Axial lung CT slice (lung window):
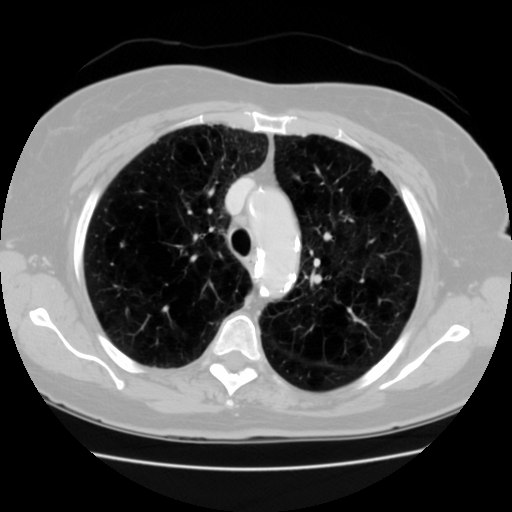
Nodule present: no